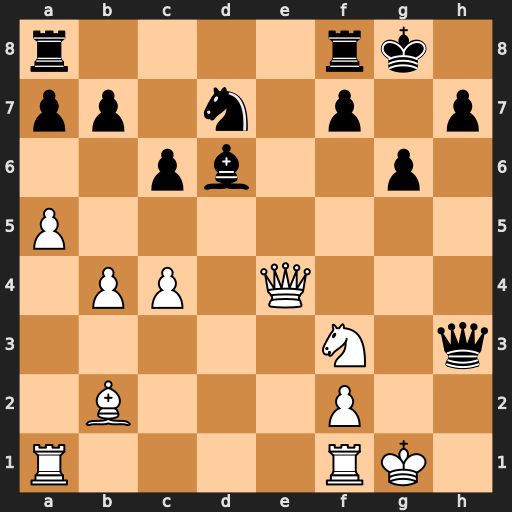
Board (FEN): r4rk1/pp1n1p1p/2pb2p1/P7/1PP1Q3/5N1q/1B3P2/R4RK1
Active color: w
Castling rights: -
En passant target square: -
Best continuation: Qd4 f6 Qxd6 Qxf3 Qxd7